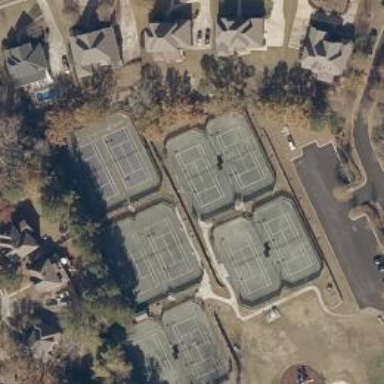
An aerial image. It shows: Tennis court in leisure pitch.